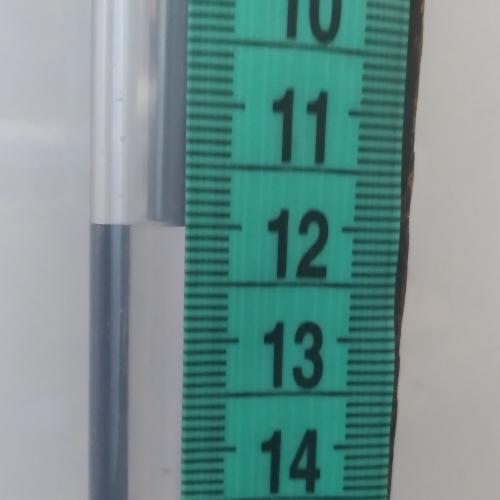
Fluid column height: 12.0 cm